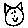
Label: cat